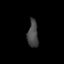
Tissue: prostate
Cell type: T cells
Senescence score: 0.6891
Nuclear area (px): 283
Mean DAPI intensity: 70.657